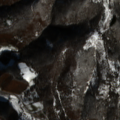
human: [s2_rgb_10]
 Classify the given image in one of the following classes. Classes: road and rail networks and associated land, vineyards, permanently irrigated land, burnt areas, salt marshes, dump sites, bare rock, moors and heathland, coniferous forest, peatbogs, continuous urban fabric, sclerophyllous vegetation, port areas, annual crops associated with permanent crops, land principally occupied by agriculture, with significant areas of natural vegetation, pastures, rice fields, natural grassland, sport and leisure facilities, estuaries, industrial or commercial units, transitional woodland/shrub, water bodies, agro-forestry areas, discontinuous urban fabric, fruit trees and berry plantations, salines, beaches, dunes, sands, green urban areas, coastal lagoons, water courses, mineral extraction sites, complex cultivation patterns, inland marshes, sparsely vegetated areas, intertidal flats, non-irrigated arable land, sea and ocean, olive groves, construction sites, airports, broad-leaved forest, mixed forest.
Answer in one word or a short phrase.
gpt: land principally occupied by agriculture, with significant areas of natural vegetation, broad-leaved forest